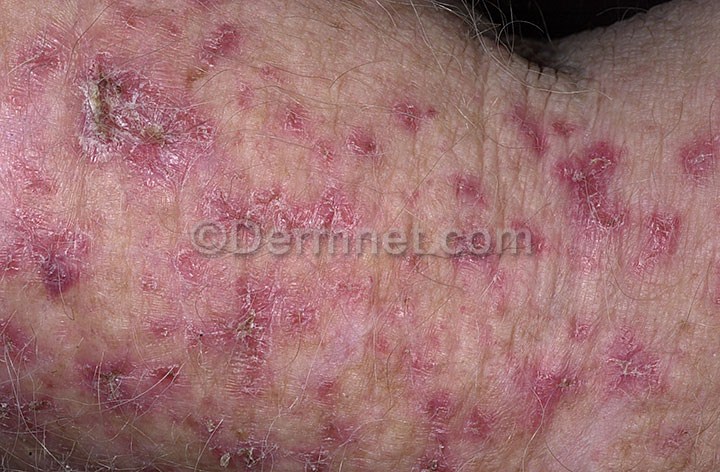
Disease: Actinic Keratosis Basal Cell Carcinoma and other Malignant Lesions